Question: I'm getting too large image height fo some reason.
The relevant code is

'''
<!-- Main Images -->
<div class="item_image" style="height:auto">
<div class="item_arrow_left" style="height:auto">
<i class="sprite_vi_arrow_left" style="margin-top: 200px"></i>
</div>
<div class="image_container">
<img src="{{image_url}}" id="main_image_0" alt="{{ad.title}}" title="Click for next image">
{% for im in imv %}
<img src="{{im}}" class="hidden" id="main_image_{{loop.index}}" alt="{{ad.title}}" class="thumb_image_single" title="Click for next image">
{% endfor %}
</div>
<div class="item_arrow_right" style="height:auto">
<i class="sprite_vi_arrow_right" style="margin-top: 200px"></i>
</div>
</div>
'''
A live view of the problem is <URL>. What can be done to resolve it? I already worked on the problem and got a solution for the view with many photos, but this is the view with just a single image so it appears that I did not think of everything.
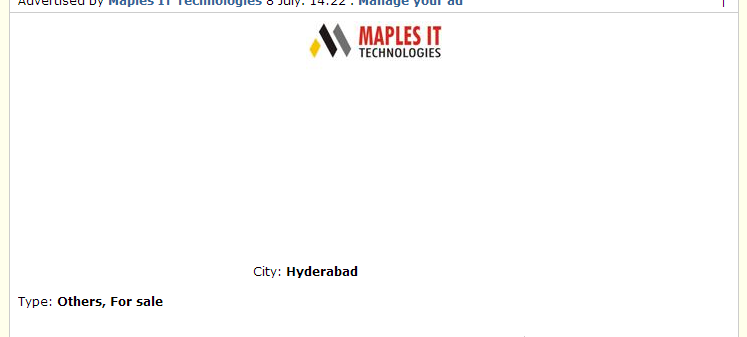
Answer: as netblognet said your problem isent images height you have some element style is your code that element style you write in your code or some js code applying this.
that is efacting you display i have remove these code from site in firebug
here is code i chang
'''
<i class="sprite_vi_arrow_left" style="margin-top: 200px"></i>
//remove this element style style="margin-top: 200px"
<i class="sprite_vi_arrow_right" style="margin-top: 200px"></i>
//remove this element style style="margin-top: 200px"
'''
after that remove this from css
'''
.item_image .item_arrow_right i {
float: right;
margin-right: 6px;
margin-top: 225px;// remove this line
}
'''
your code using some extra margin-top
after doing these steps your site should look like this